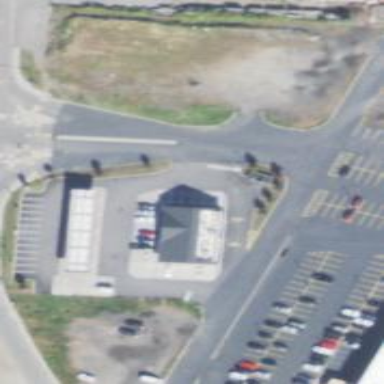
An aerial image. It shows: Convenience shop.